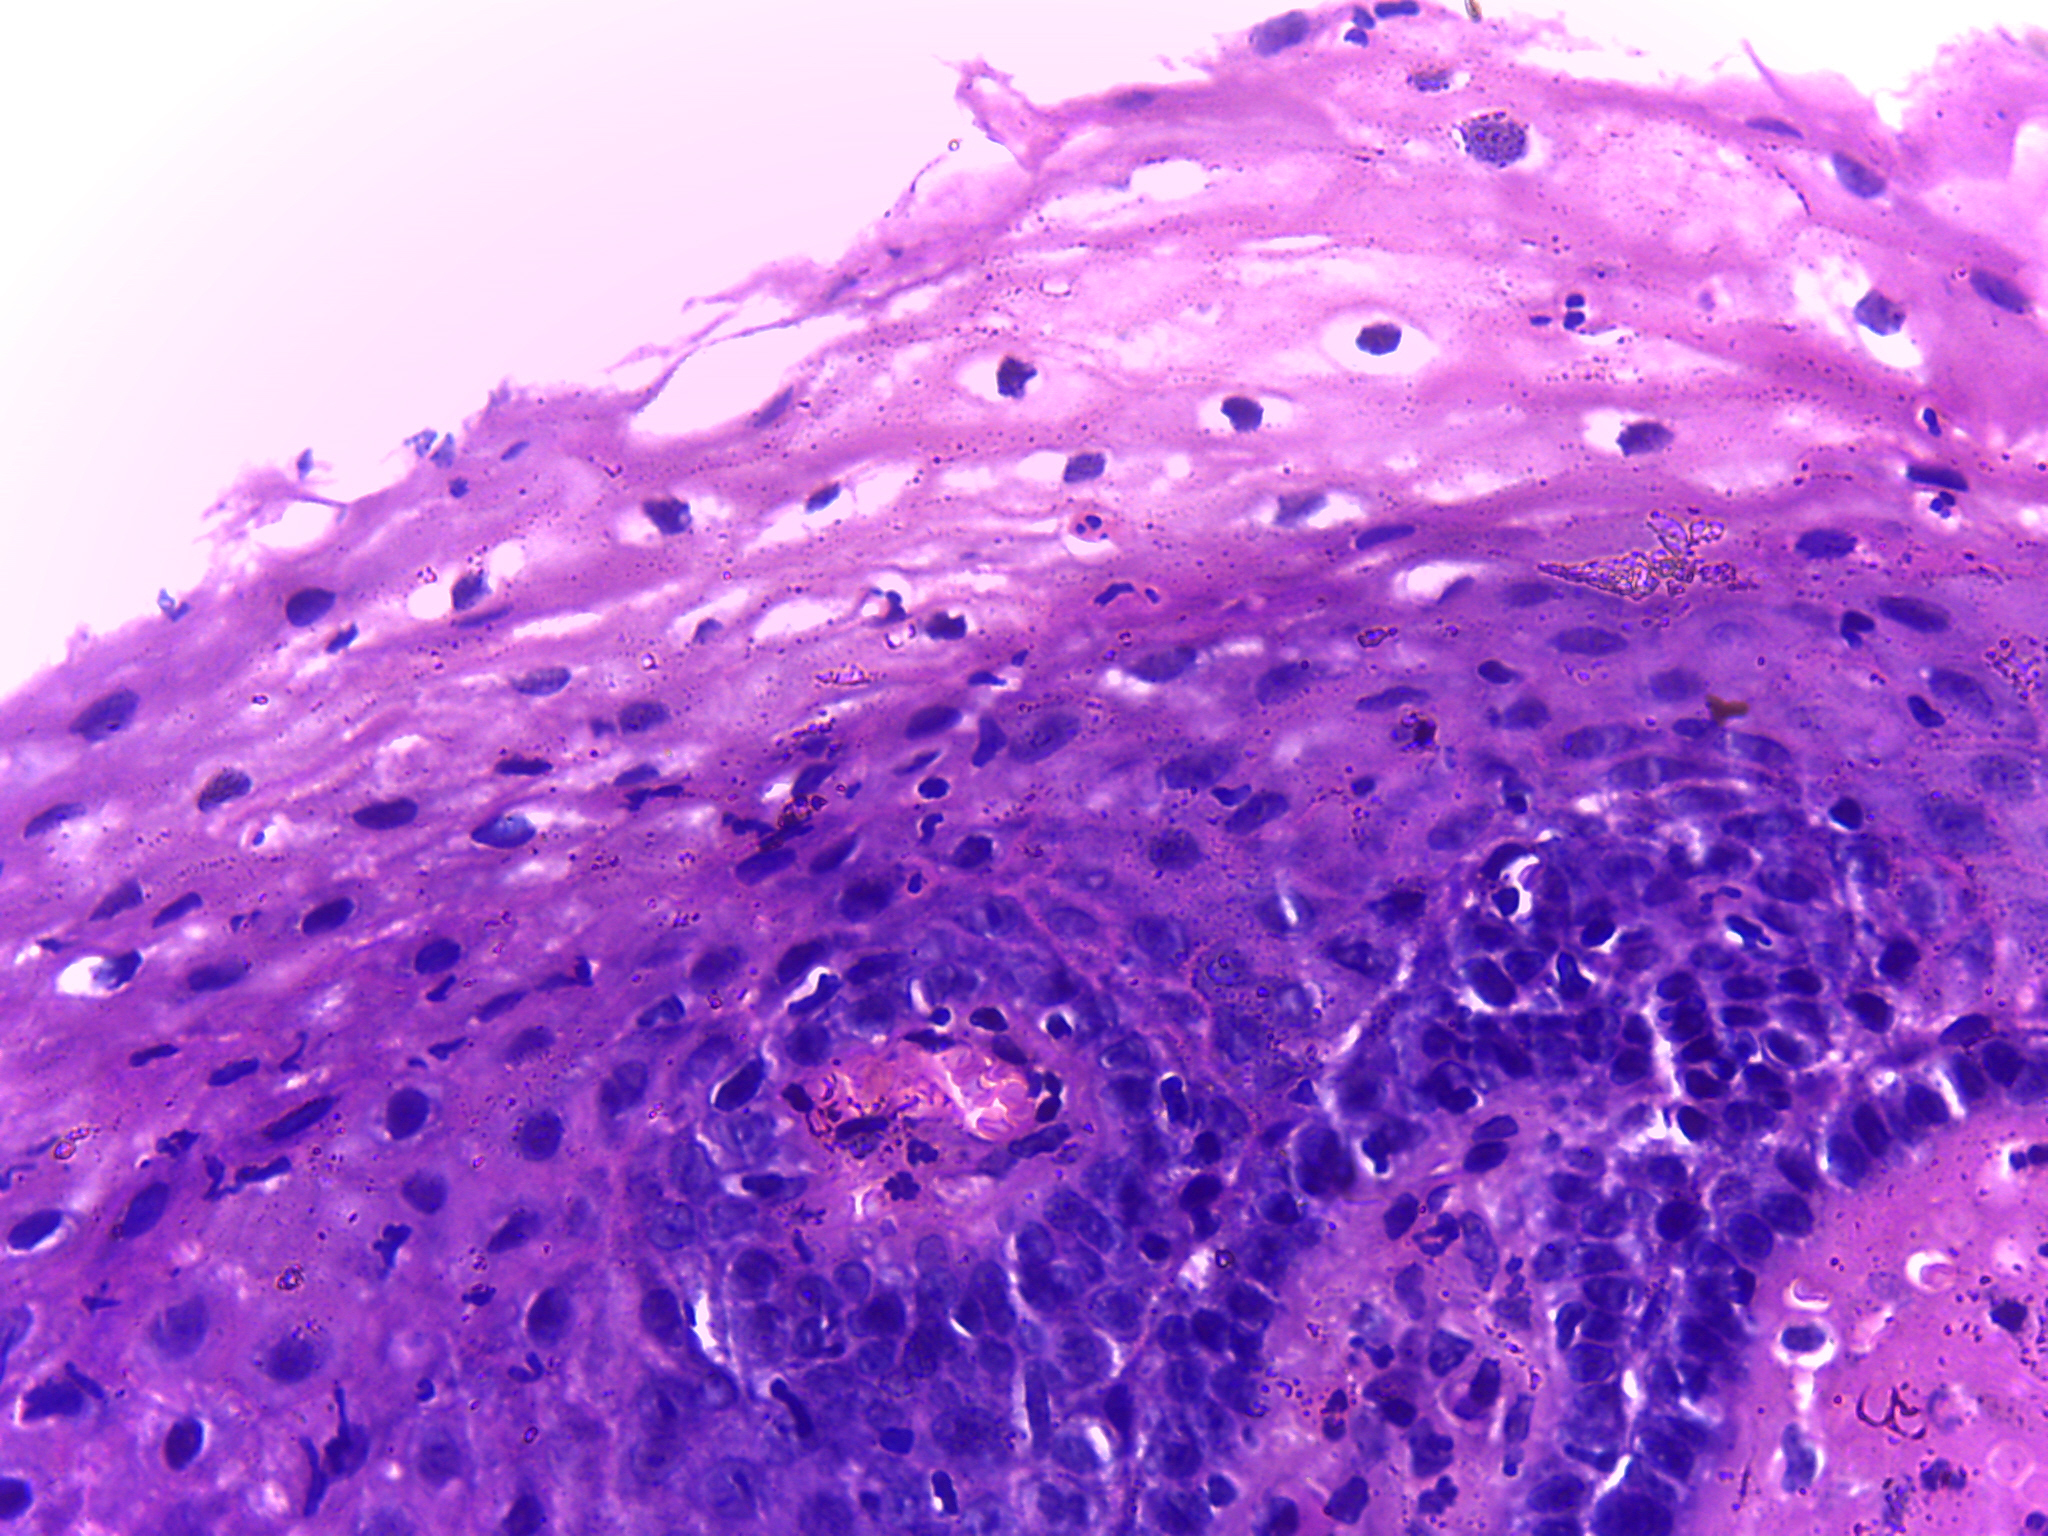
Diagnosis: OSCC